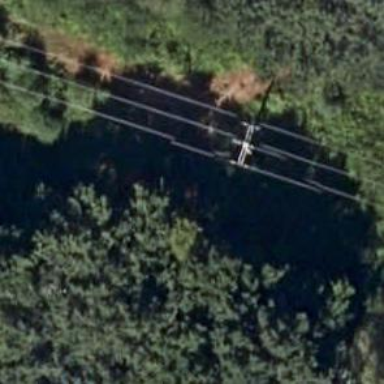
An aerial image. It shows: Minor power line.